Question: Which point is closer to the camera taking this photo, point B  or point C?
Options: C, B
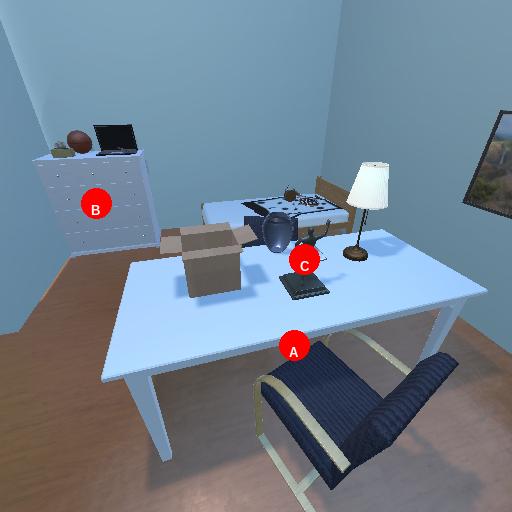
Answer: C